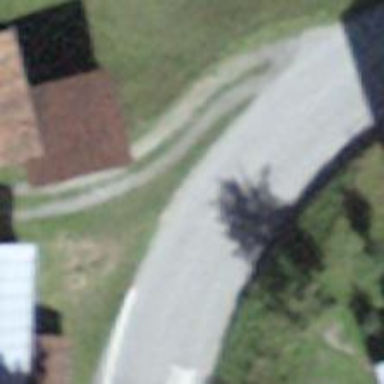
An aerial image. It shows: Tertiary road with asphalt surface.